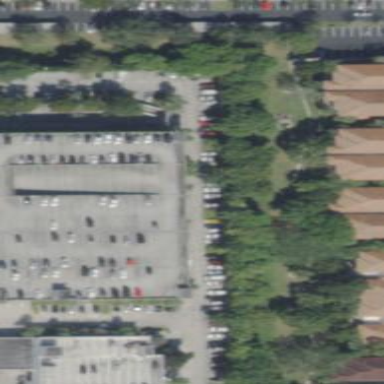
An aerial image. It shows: Multi-storey parking building.